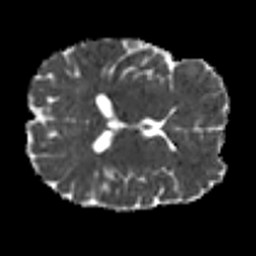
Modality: MD
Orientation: axial
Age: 23
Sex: female
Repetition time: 8.4 s
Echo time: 0.09 s